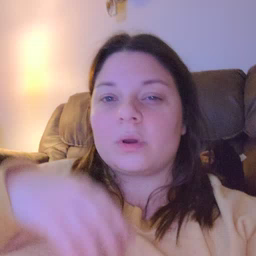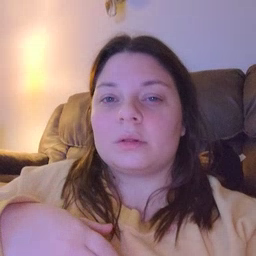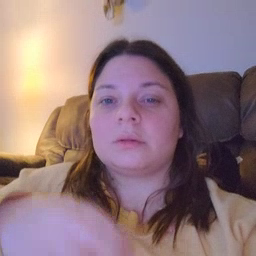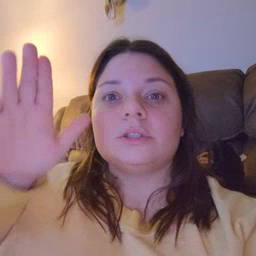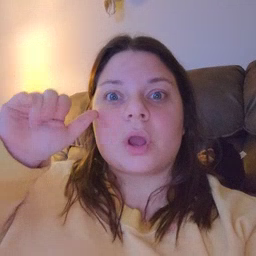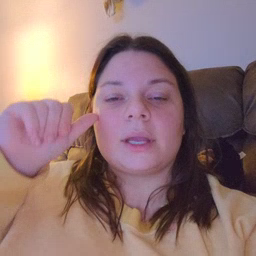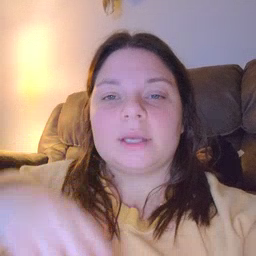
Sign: donkey